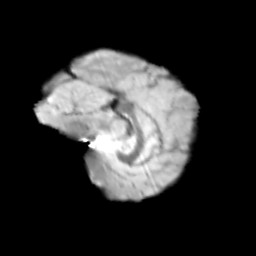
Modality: T2w
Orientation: sagittal
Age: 13
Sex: female
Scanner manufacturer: siemens
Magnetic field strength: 3 T
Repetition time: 3.8 s
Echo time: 0.07 s